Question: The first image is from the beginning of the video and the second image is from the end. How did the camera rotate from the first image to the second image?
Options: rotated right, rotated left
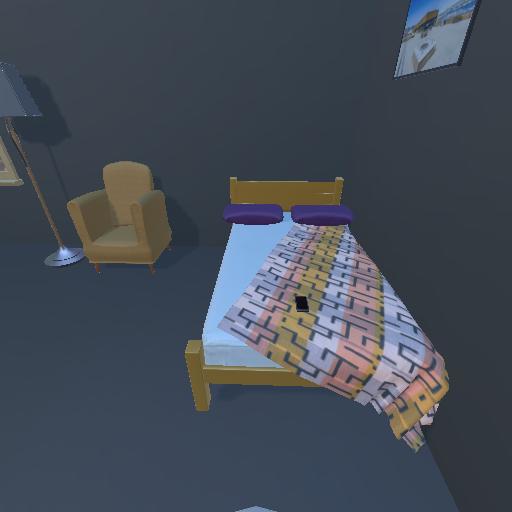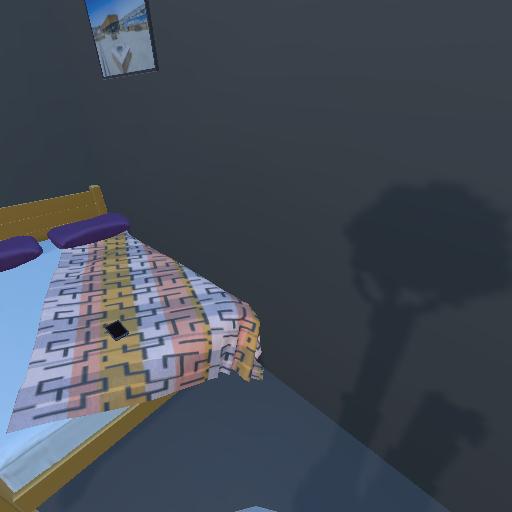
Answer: rotated right